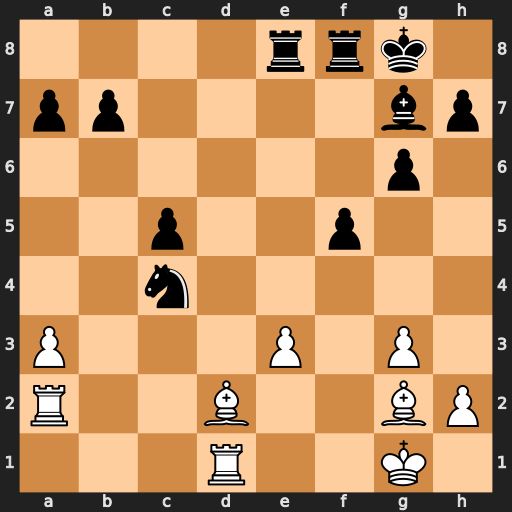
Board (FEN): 4rrk1/pp4bp/6p1/2p2p2/2n5/P3P1P1/R2B2BP/3R2K1
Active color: w
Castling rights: -
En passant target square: -
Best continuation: Bd5+ Kh8 Bxc4